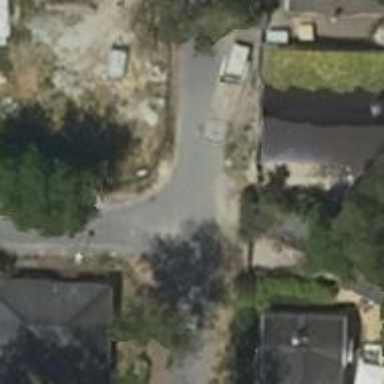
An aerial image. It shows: Residential road with asphalt surface and no sidewalk.